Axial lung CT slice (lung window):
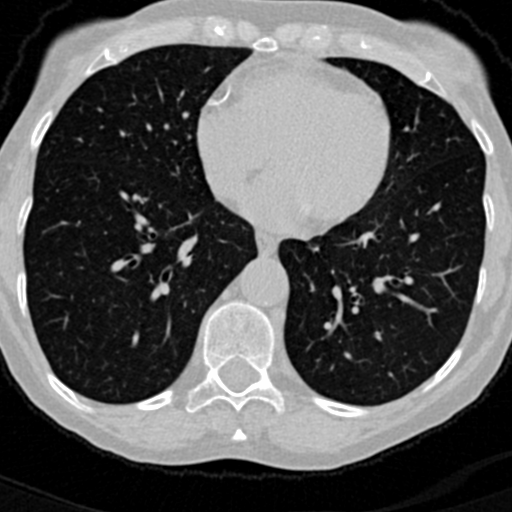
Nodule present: no